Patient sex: M
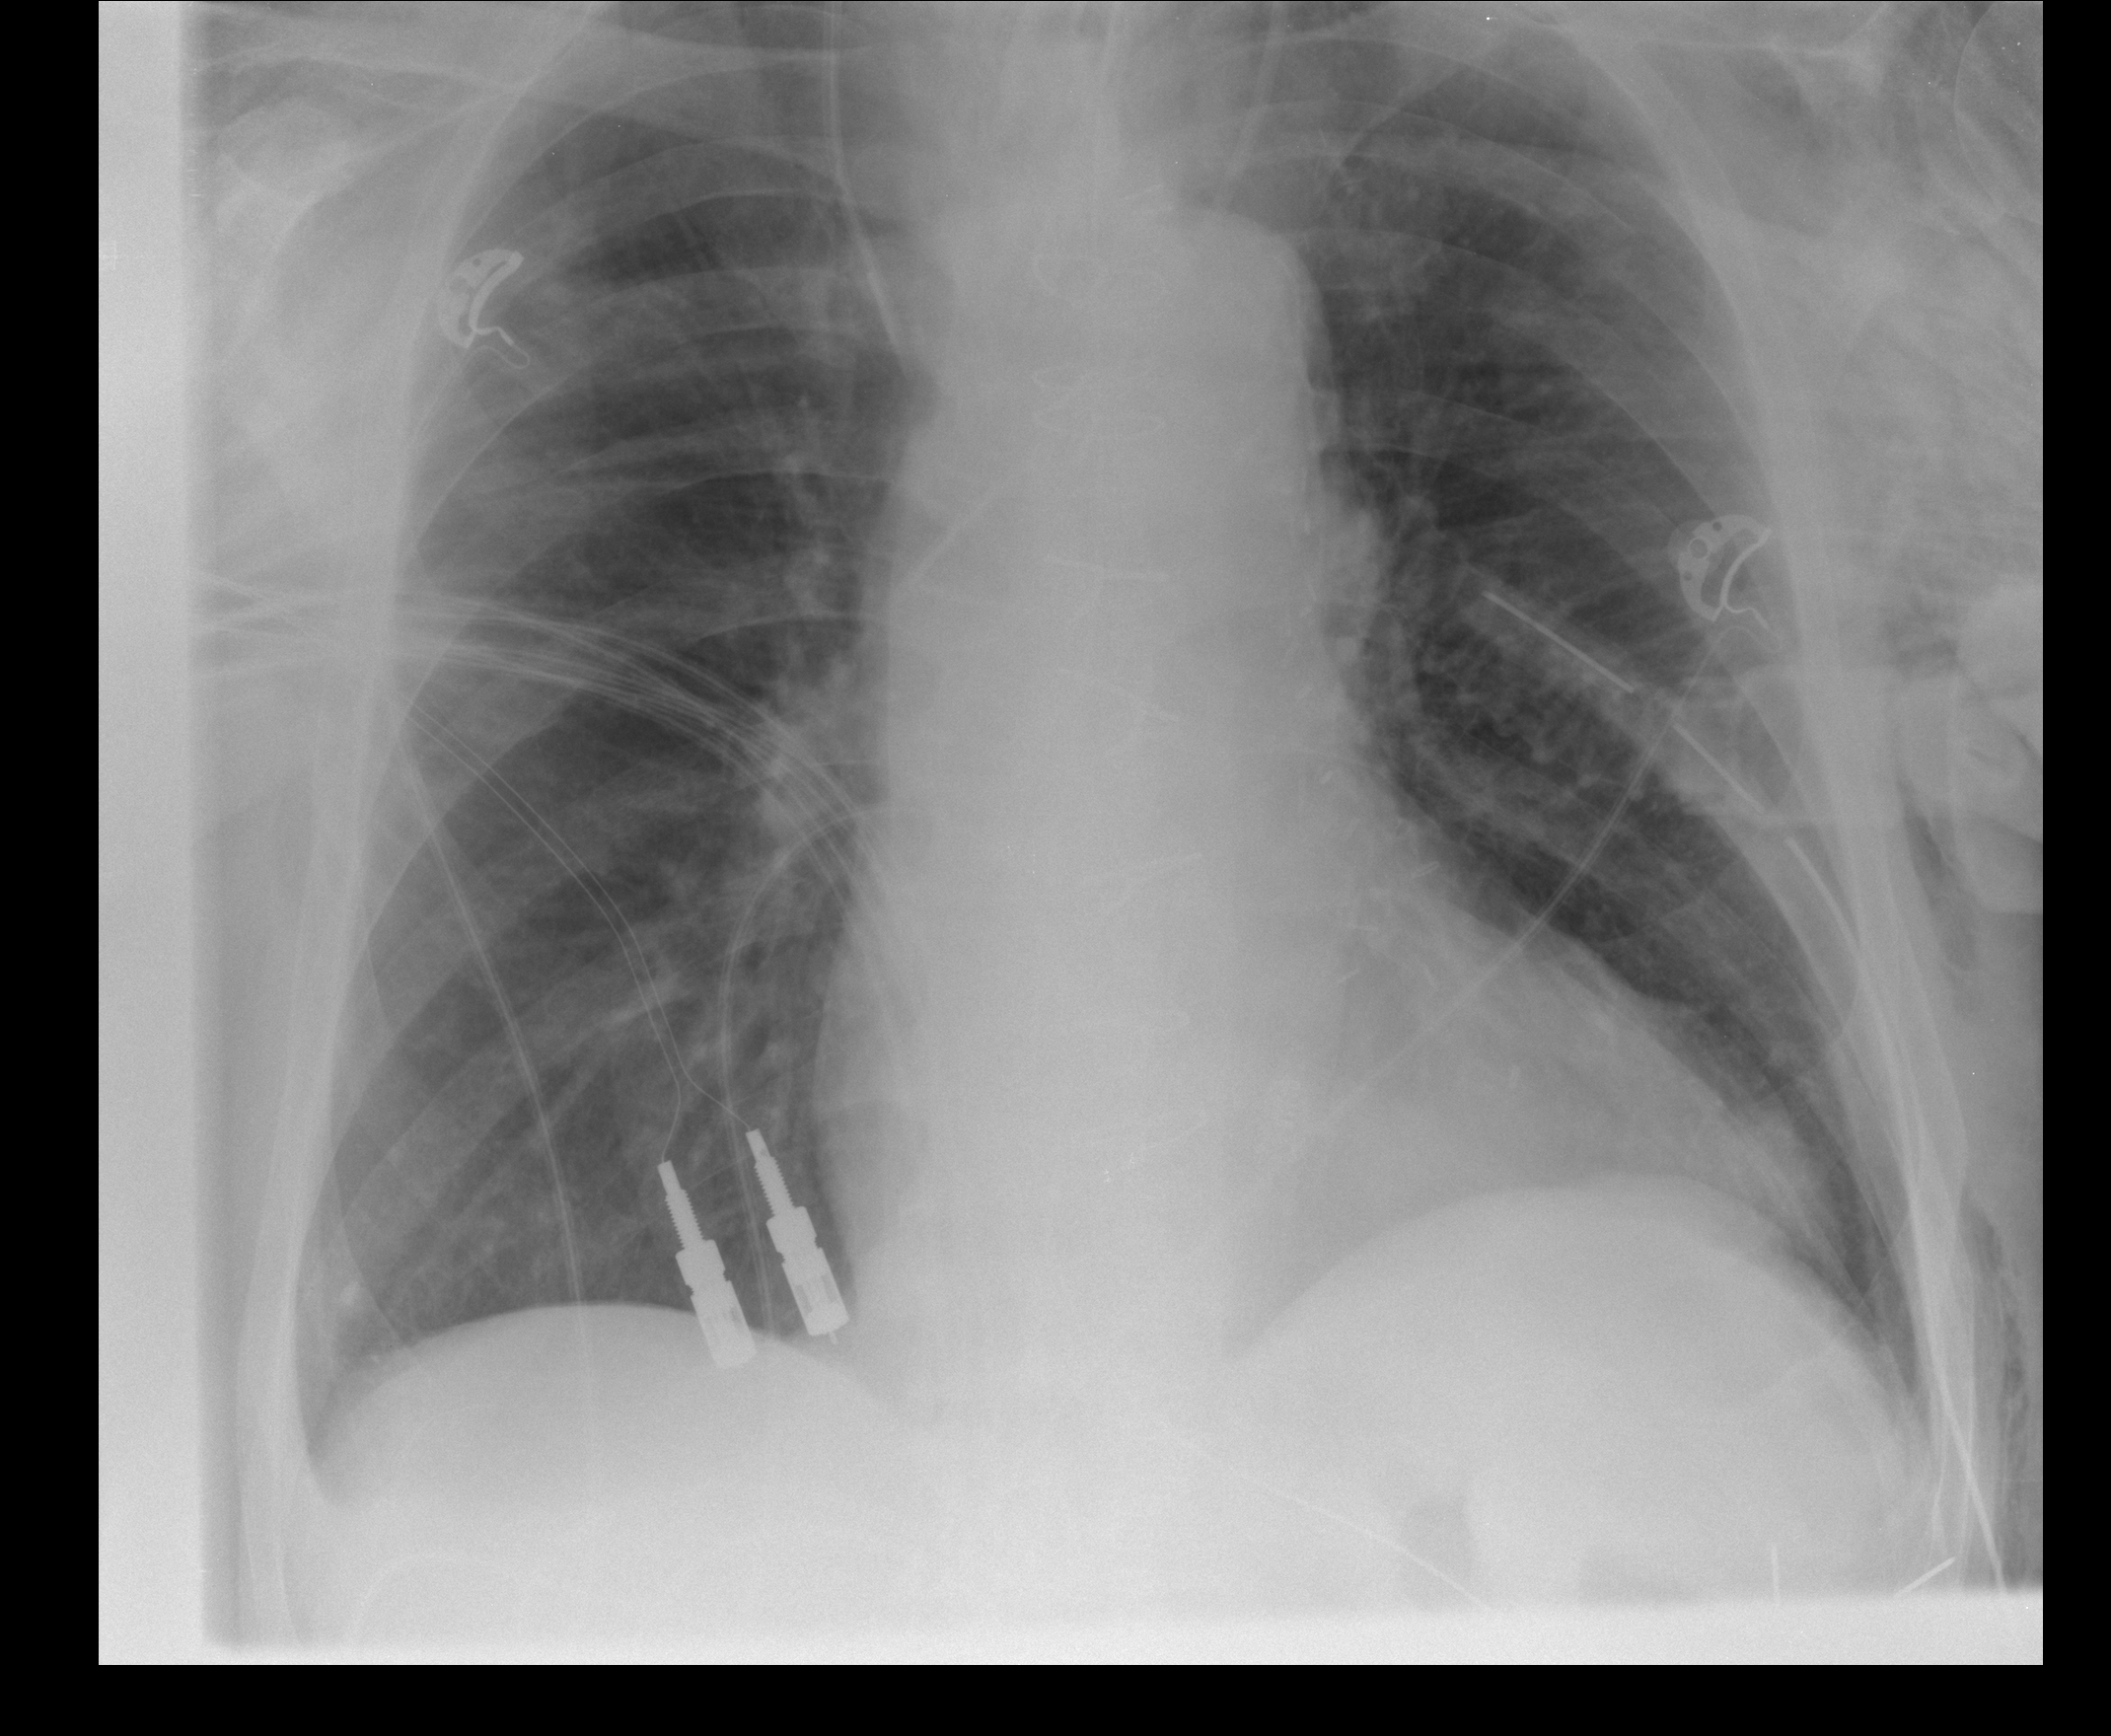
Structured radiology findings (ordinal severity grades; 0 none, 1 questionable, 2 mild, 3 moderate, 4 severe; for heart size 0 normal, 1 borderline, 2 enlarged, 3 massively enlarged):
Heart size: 2
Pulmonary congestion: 0
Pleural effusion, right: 2
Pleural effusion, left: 0
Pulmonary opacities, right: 0
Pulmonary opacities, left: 0
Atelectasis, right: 2
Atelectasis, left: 2